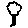
Label: tree